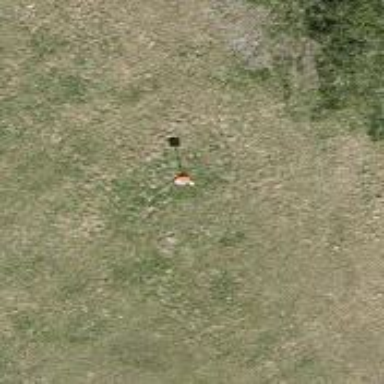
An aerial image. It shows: Pole with roof-covered pipeline marker.